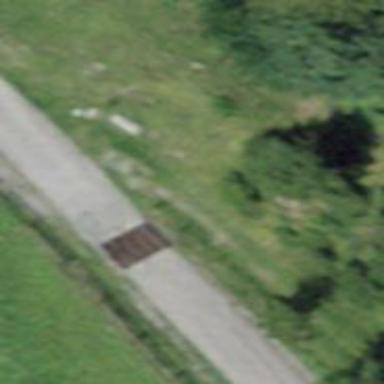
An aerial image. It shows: Cattle grid.